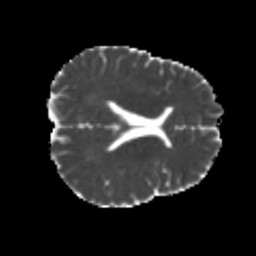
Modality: MD
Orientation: axial
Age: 25
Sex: male
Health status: healthy
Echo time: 0.074 s